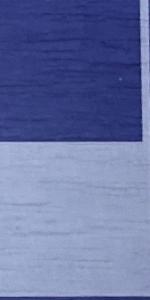
Label: Empty